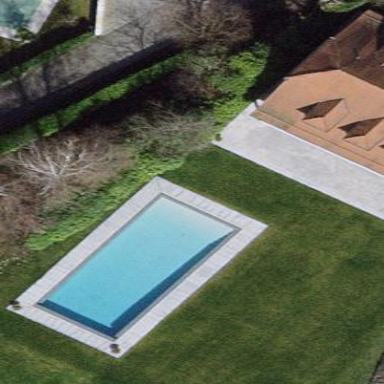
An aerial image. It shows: Swimming pool located in leisure land.